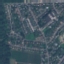
Land use / land cover: Residential